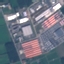
Land use / land cover class: Industrial